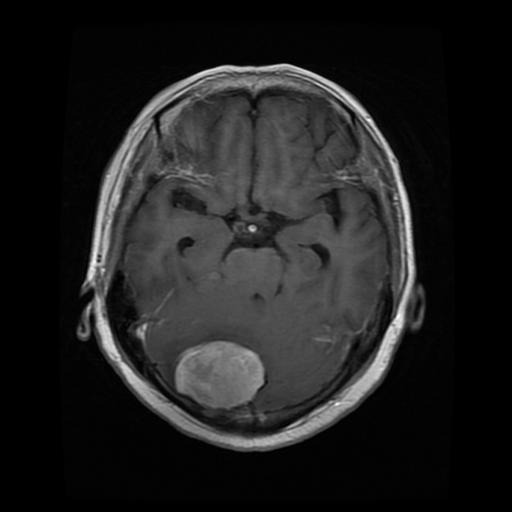
Label: meningioma